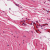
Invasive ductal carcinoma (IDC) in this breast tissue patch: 0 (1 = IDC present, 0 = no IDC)